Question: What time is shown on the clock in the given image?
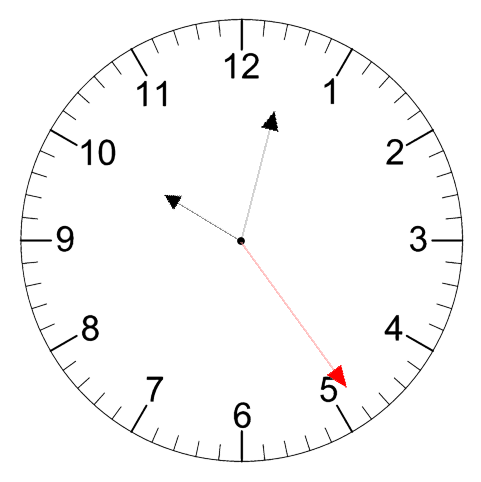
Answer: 10:02:24